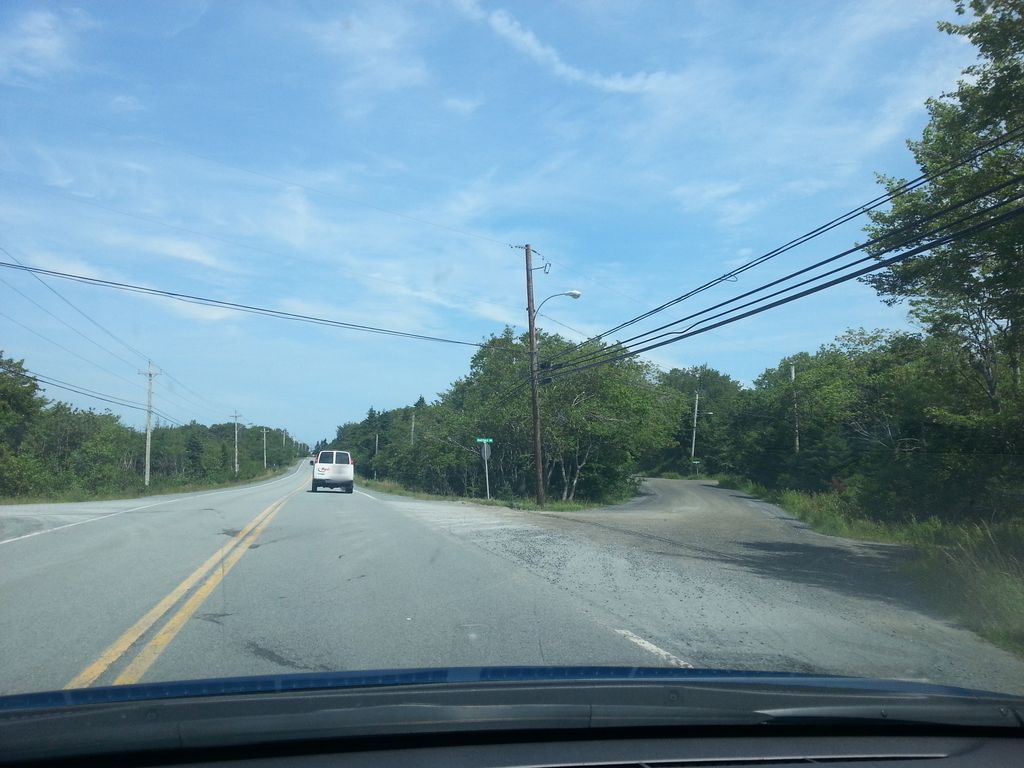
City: halifax